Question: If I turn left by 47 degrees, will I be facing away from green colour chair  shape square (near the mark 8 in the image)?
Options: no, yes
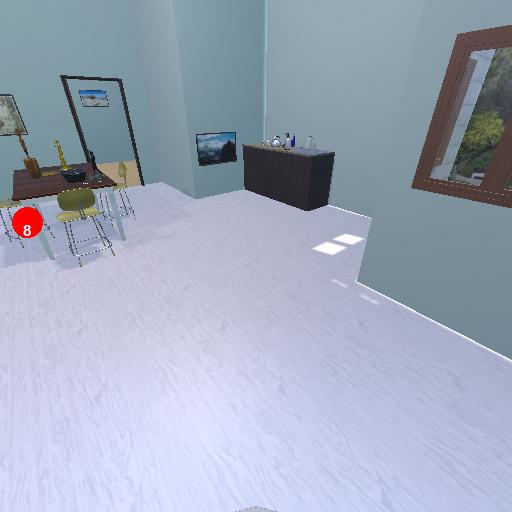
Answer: no